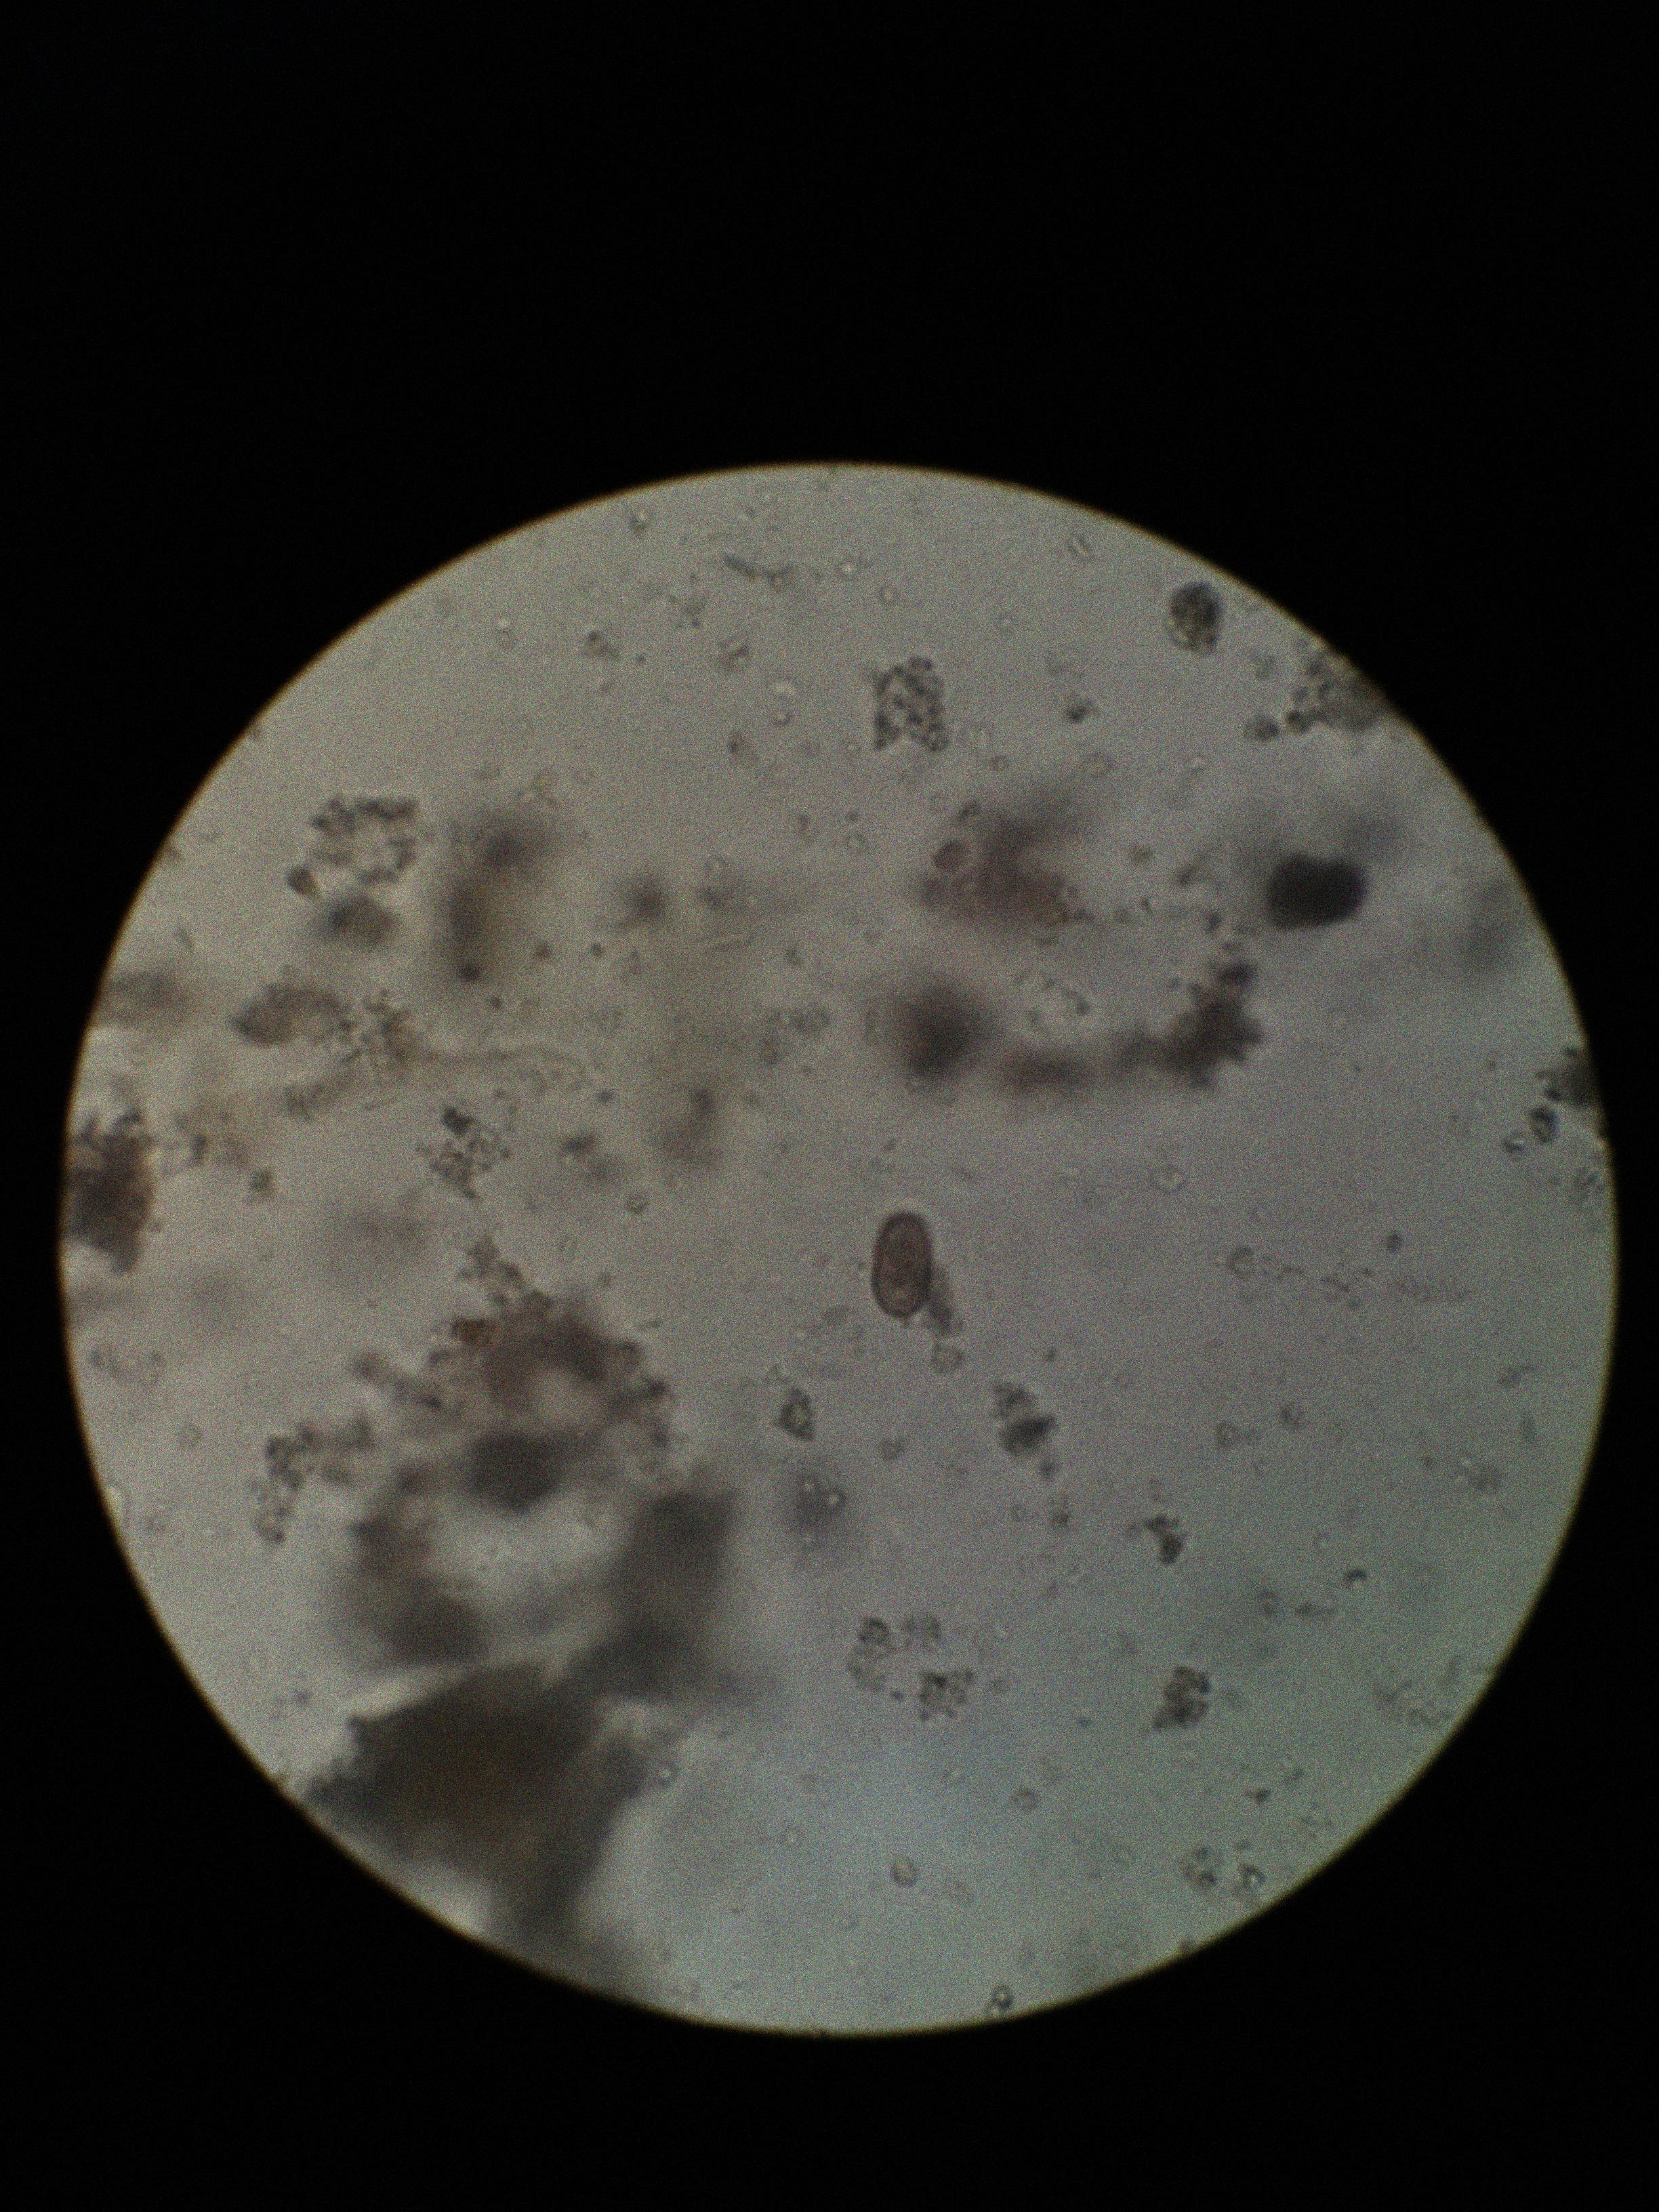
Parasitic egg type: Capillaria philippinensis